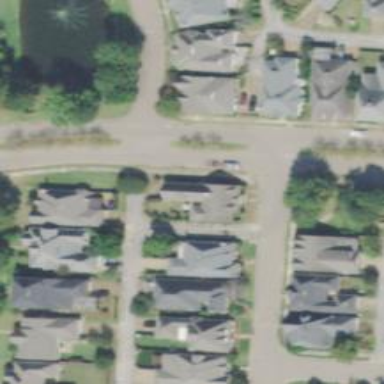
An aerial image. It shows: Driveway.